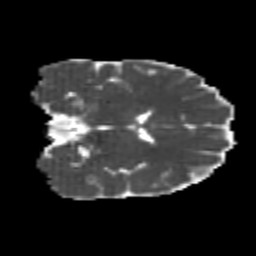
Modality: MD
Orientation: coronal
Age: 23
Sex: female
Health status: healthy
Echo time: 0.074 s